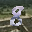
Label: 8